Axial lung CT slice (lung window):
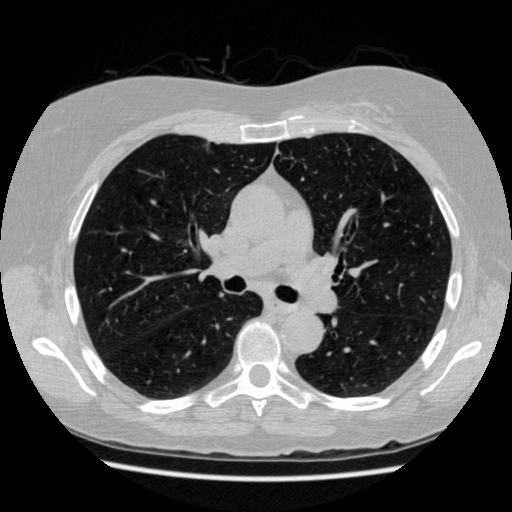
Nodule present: no